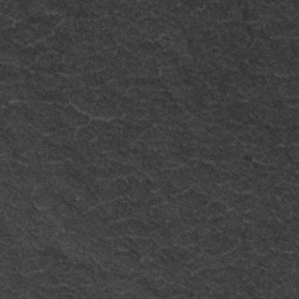
Label: frost